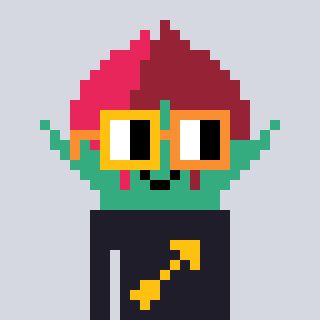
a pixel art character with square yellow and orange glasses, a rosebud-shaped head and a grayscale-colored body on a cool background